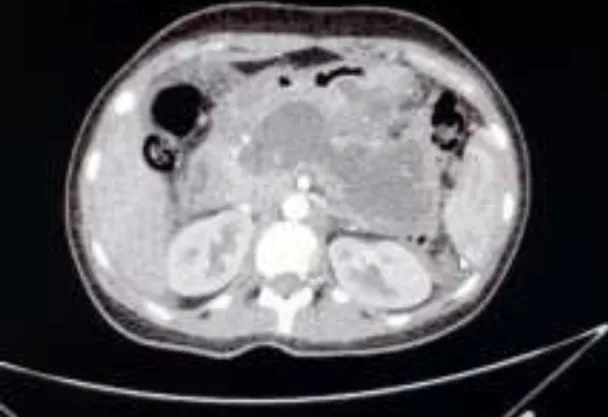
Abdominal CT scan: revealed edematous pancreas and enhancing loculi fluid accumulation around pancreas along with small amount of ascites fluid that all suggest acute pancreatitis.
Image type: radiology (ct)